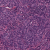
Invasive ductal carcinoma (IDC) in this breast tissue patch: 1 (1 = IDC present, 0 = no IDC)